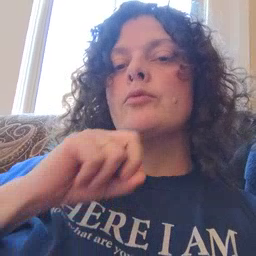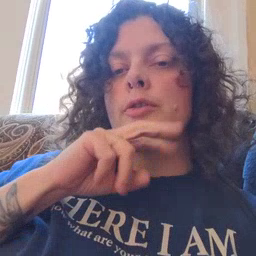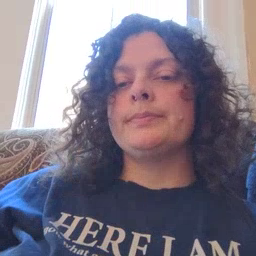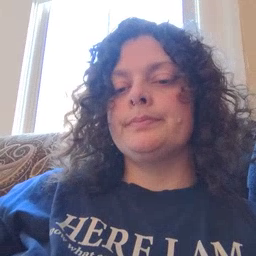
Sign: frog